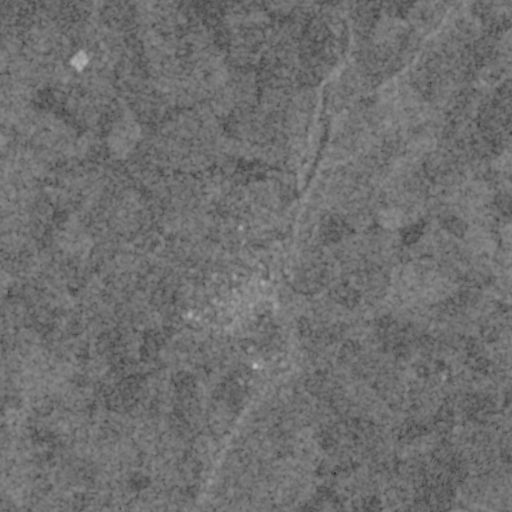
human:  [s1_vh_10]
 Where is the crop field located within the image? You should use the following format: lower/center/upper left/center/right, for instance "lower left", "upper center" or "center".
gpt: The crop field is located in the lower center of the image.
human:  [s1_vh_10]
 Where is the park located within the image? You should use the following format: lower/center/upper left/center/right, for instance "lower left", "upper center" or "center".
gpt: The park is located in the center of the image.
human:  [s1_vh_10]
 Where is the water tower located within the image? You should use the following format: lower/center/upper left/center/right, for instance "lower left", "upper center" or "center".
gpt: The water tower is located in the center of the image.
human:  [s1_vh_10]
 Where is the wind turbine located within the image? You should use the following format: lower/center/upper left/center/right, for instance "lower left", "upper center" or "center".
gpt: The wind turbine is located in the lower right of the image.
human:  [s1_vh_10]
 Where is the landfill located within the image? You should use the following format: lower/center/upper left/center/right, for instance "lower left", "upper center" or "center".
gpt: There is no landfill in the image.

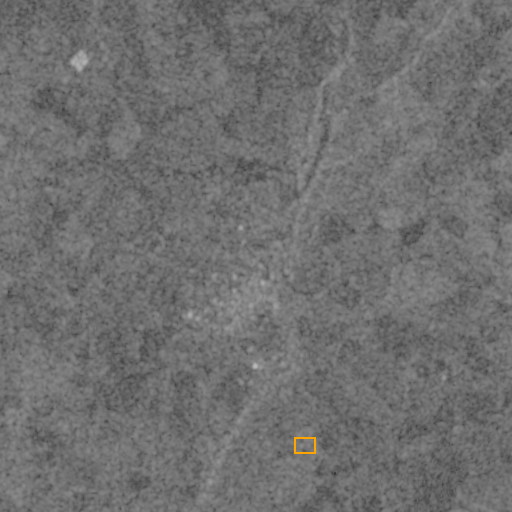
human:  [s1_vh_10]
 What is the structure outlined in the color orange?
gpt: The structure outlined in orange is a crop field.
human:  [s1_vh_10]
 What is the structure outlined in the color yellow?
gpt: There is no yellow outline.